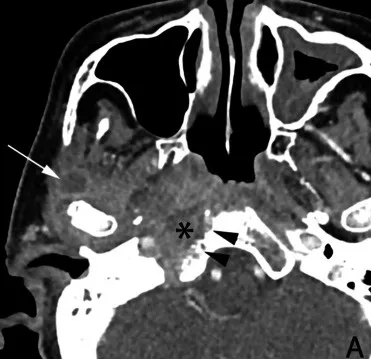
Axial contrast CT of the base of the skull in soft tissue.
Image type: radiology (ct)